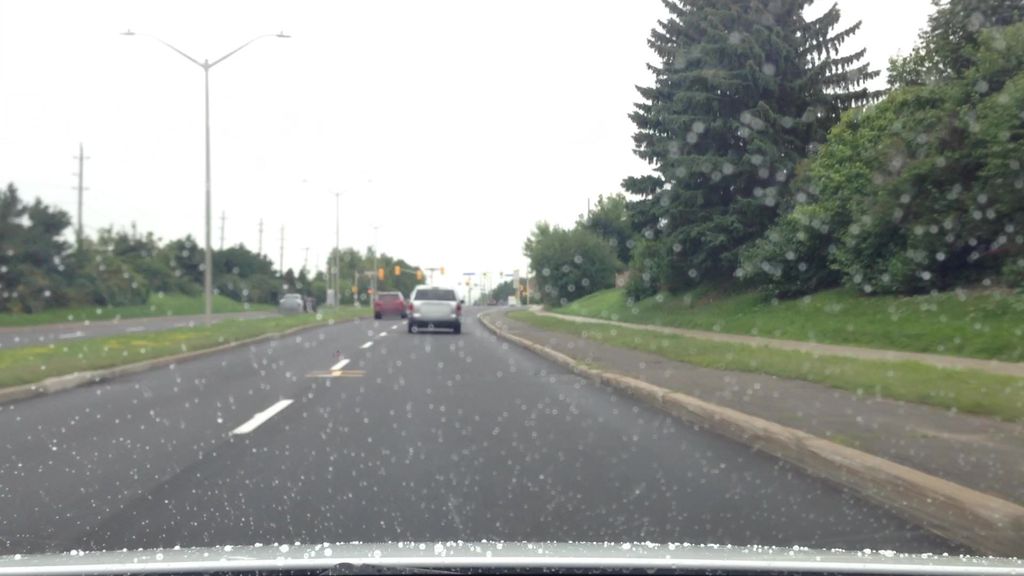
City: ottawa-gatineau